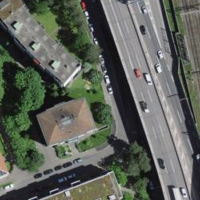
EUNIS habitat code: 57
Species observed at this site:
Lathyrus vernus
Phalacrocorax carbo